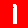
Digit: 1